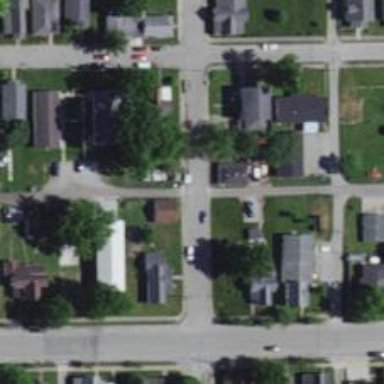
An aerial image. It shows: Alley classified as service road.